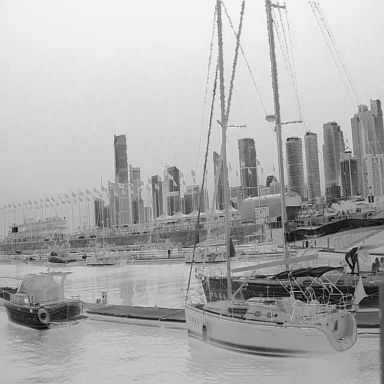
There are two canoes in the infrared image.